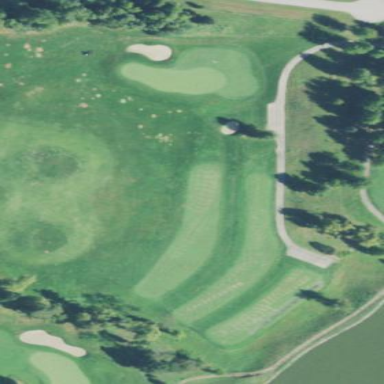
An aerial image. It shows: Golf tee on grassy land.